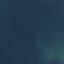
Land use / land cover: SeaLake